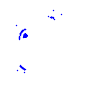
Particle: pion